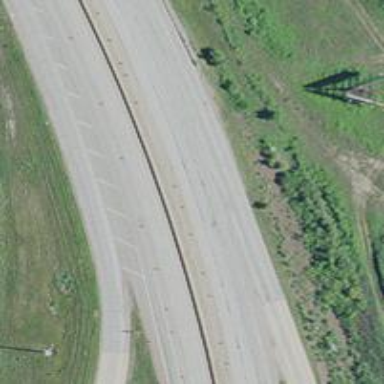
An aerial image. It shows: Motorway.